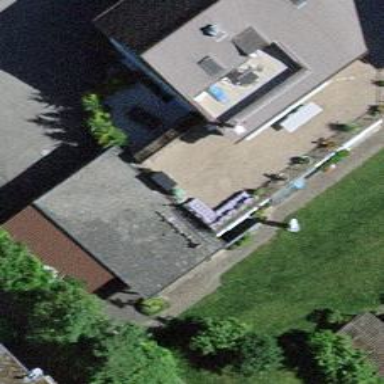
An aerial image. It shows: Garage.